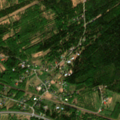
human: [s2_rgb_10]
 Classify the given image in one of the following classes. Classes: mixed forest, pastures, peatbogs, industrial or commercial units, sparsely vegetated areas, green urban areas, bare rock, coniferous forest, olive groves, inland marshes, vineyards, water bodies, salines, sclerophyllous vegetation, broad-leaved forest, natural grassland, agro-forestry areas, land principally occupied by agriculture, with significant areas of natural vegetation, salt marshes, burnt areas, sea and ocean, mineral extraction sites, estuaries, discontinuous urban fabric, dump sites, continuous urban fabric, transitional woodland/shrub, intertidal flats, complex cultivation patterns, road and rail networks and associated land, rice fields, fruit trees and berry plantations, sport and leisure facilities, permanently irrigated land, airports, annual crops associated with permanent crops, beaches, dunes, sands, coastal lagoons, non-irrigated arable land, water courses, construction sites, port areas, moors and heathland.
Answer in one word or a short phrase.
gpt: discontinuous urban fabric, land principally occupied by agriculture, with significant areas of natural vegetation, mixed forest, transitional woodland/shrub